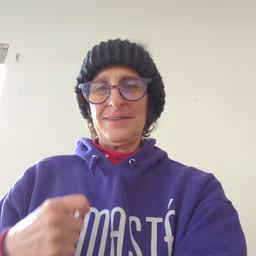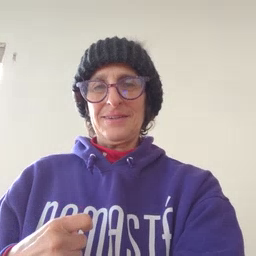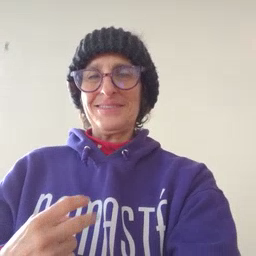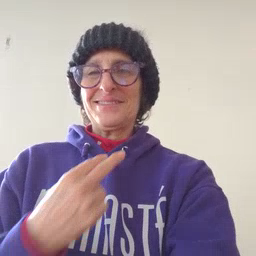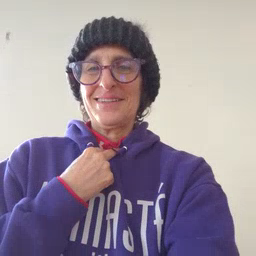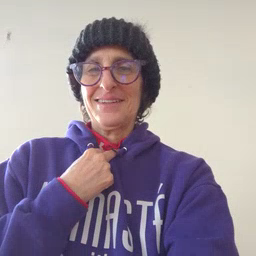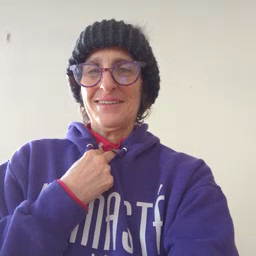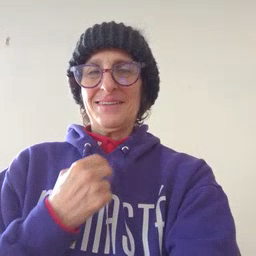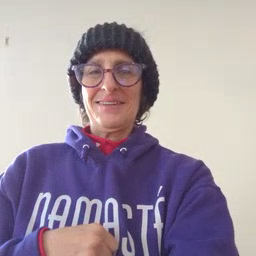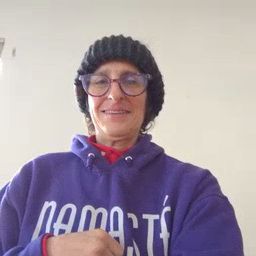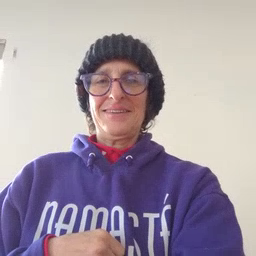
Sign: stuck